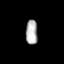
Tissue: prostate
Cell type: Fibroblasts
Senescence score: 0.7486
Nuclear area (px): 278
Mean DAPI intensity: 181.759